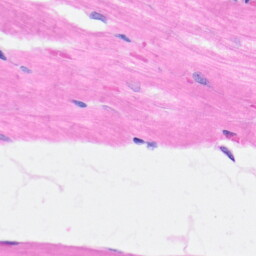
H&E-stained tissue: Heart